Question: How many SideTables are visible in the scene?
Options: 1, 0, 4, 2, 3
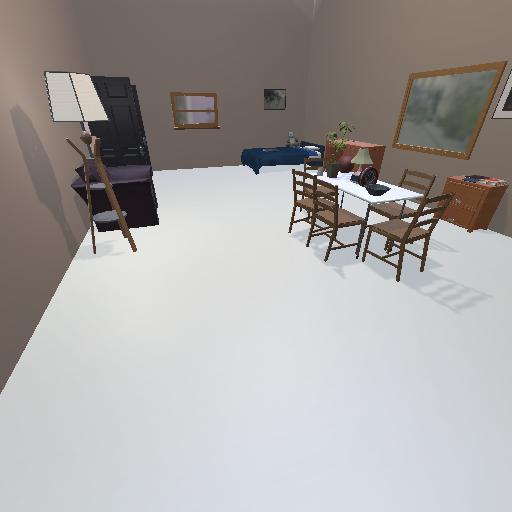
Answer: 1